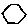
Label: hexagon